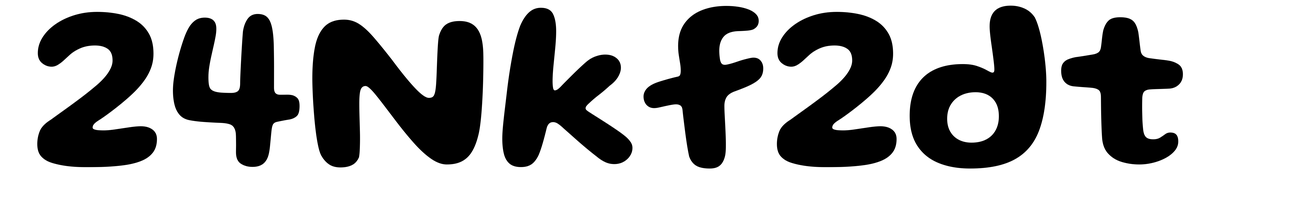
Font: Gluten_SemiBold